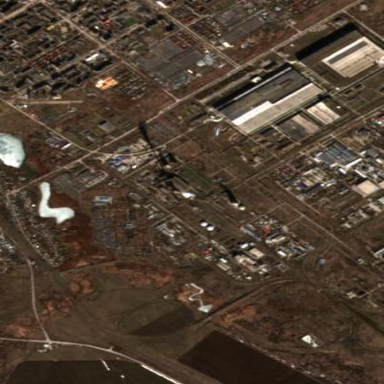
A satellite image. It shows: Wall surrounding power plant.